【题型】填空题　【知识点】平面几何　【难度】easy
如图, 四边形 $ABCD \sim$ 四边形 $EFGH$, 若 $\angle B = 80^\circ$, $AD // BC$, 则 $\angle E$ 的度数为\_\_\_\_\_\_。

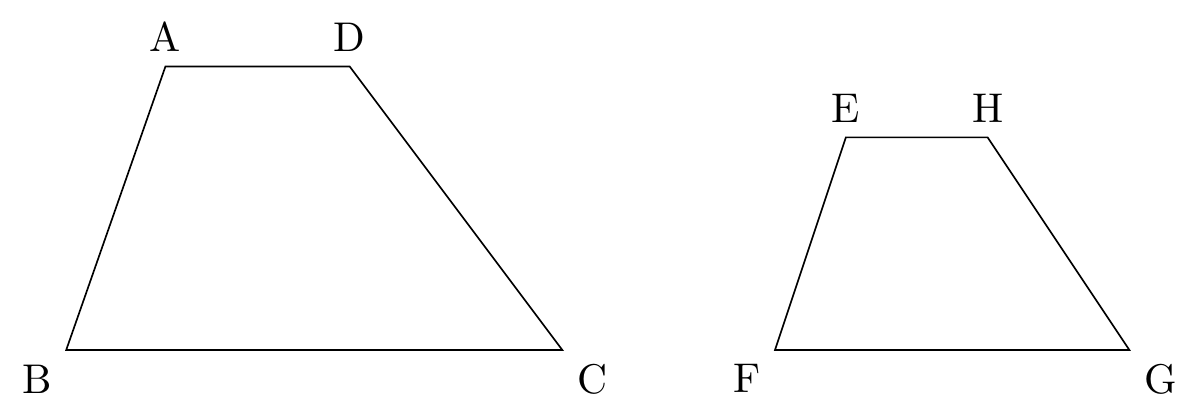
【解答】
解：$\because$ 四边形 $ABCD \sim$ 四边形 $EFGH$,

$\angle B = 80^\circ$, $AD // BC$,

$\therefore \angle A + \angle B = 180^\circ$,

$\therefore \angle A = 100^\circ$,

$\therefore \angle E = \angle A = 100^\circ$,

故答案为：100。